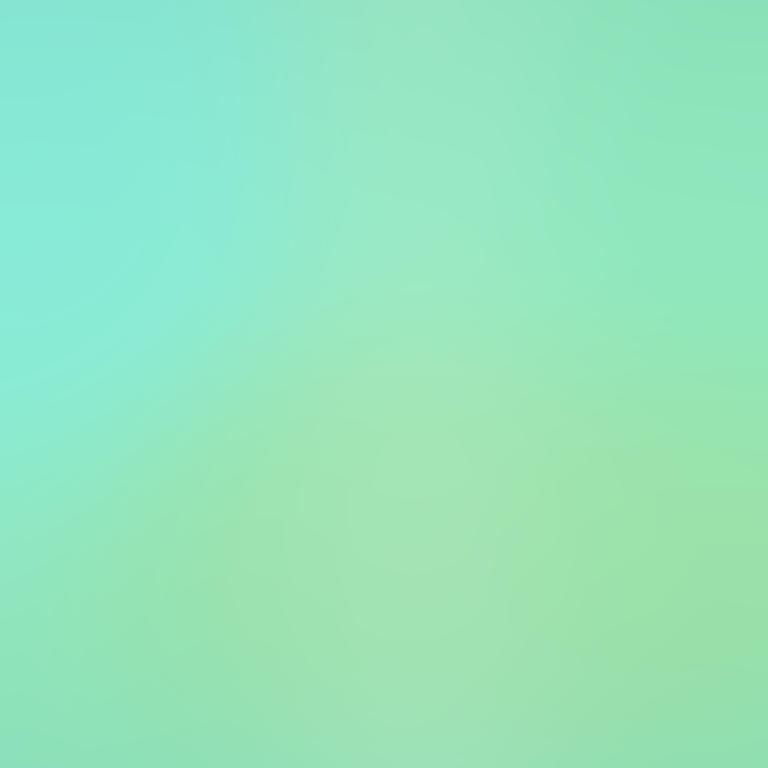
Abstract light effect, smooth gradient from soft teal to gentle mint, calm atmosphere, diffuse light, no room, no furniture, no objects.